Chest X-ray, AP view. Patient: 53 years old, sex M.
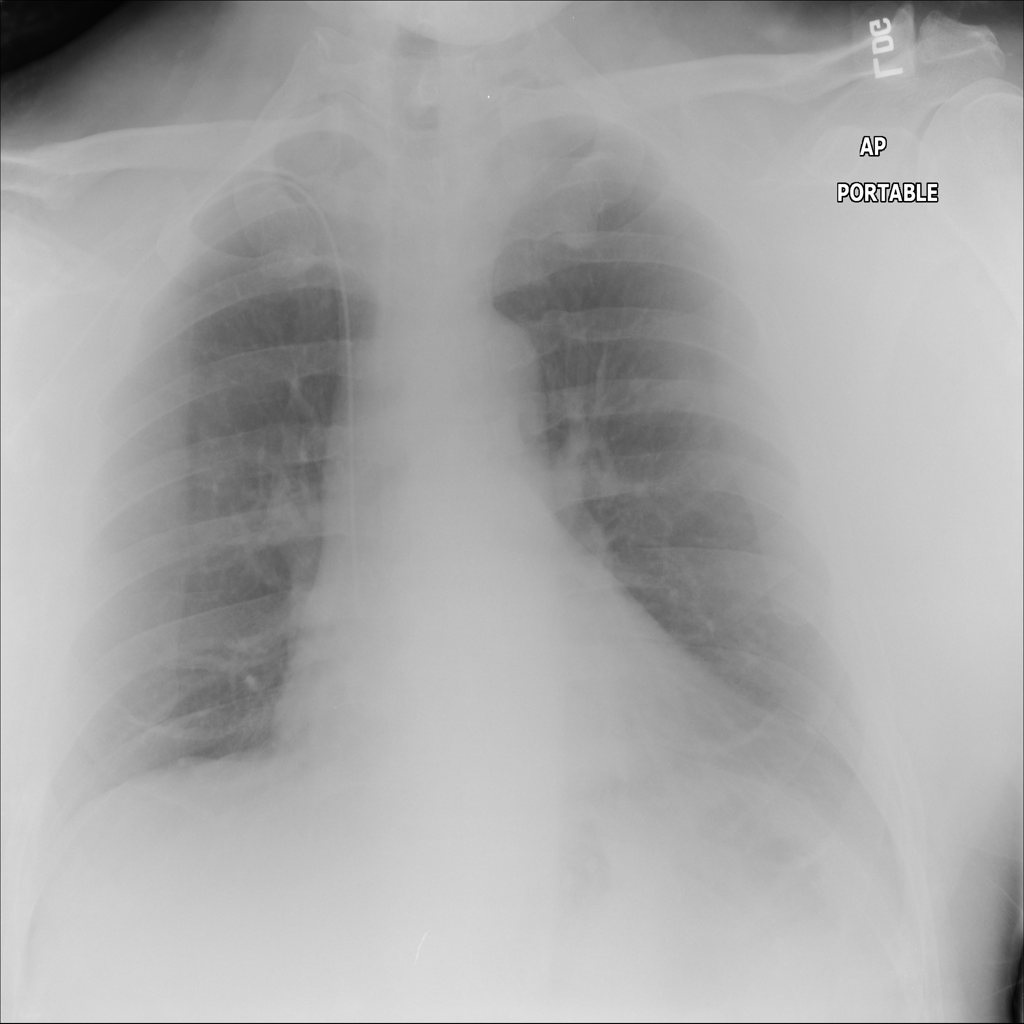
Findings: No Finding